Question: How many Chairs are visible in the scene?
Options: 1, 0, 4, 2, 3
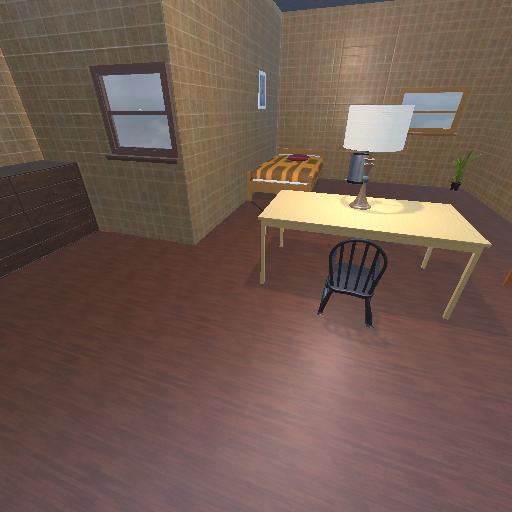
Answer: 1